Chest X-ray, PA view. Patient: 52 years old, sex F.
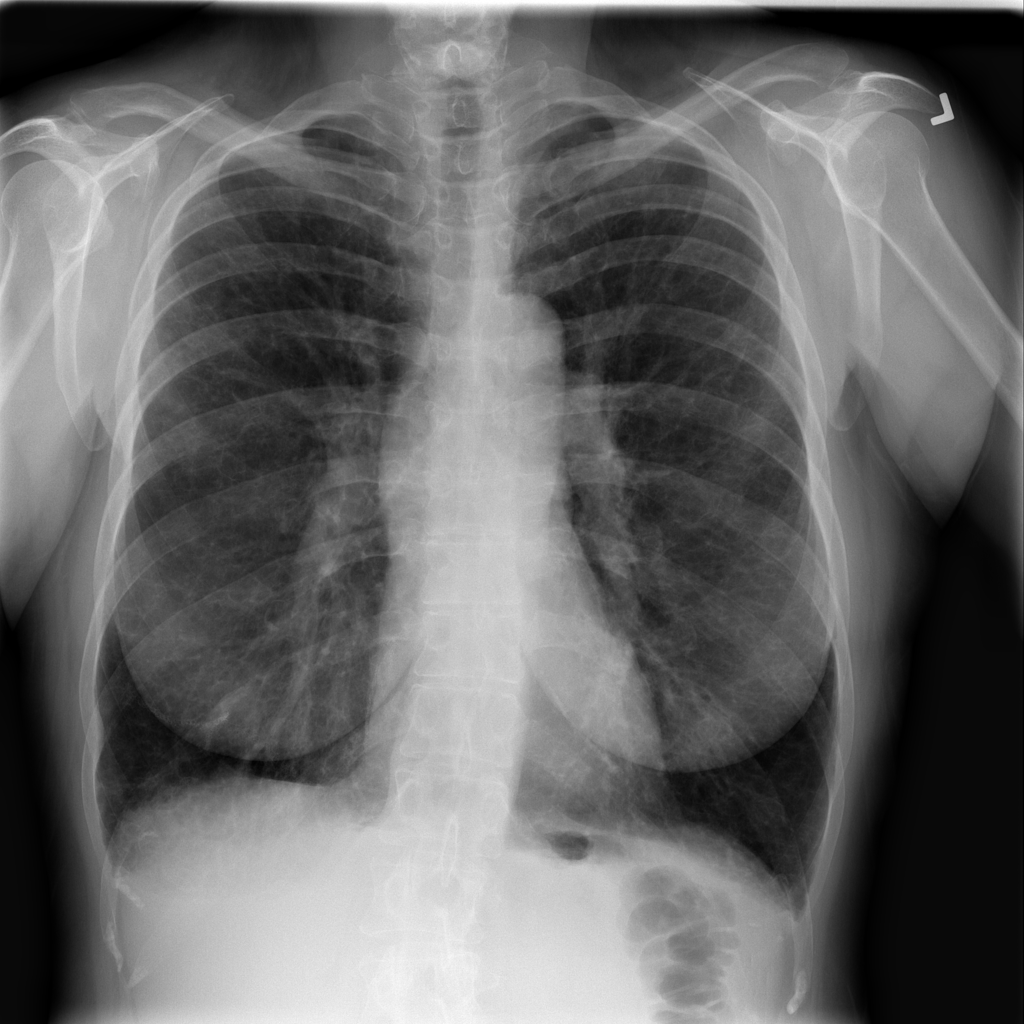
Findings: No Finding